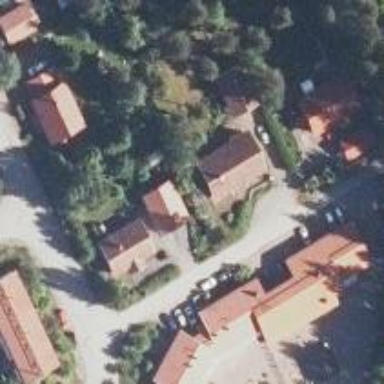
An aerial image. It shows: Kindergarten building.